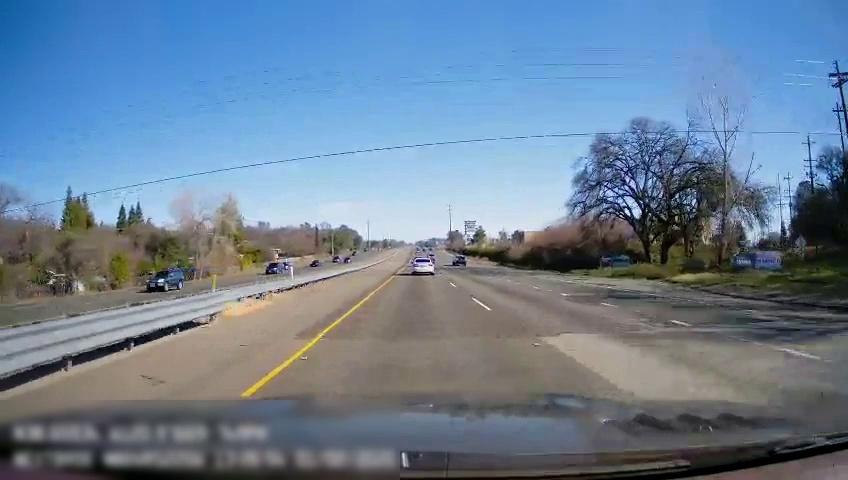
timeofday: Day
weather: Sunny
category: Drivable Space
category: Drivable Space
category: Vehicles | SUV
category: Vehicles | Other LV
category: Vehicles | SUV
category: Vehicles | SUV
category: Vehicles | SUV
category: Vehicles | Car
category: Lanes | Current Lane
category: Lanes | Current Lane
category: Lanes | Alternate Lane
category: Lanes | Alternate Lane